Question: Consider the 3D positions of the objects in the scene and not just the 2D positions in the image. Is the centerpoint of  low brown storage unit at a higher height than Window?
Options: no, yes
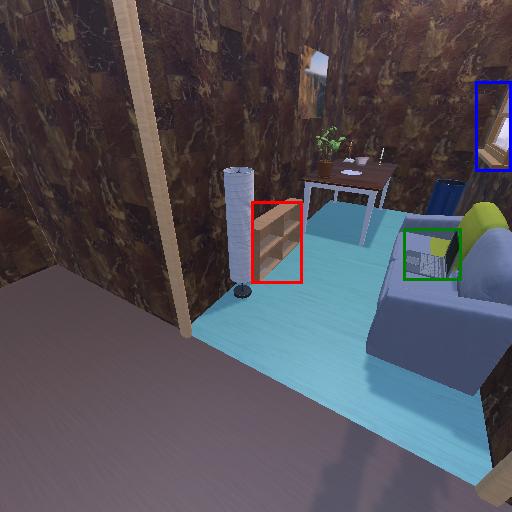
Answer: no